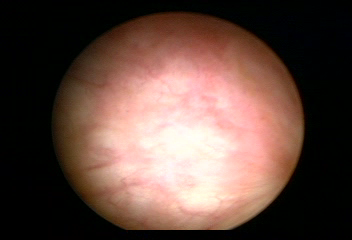
Modality: WLC
Class: Normal mucosa
Bladder cancer association: No